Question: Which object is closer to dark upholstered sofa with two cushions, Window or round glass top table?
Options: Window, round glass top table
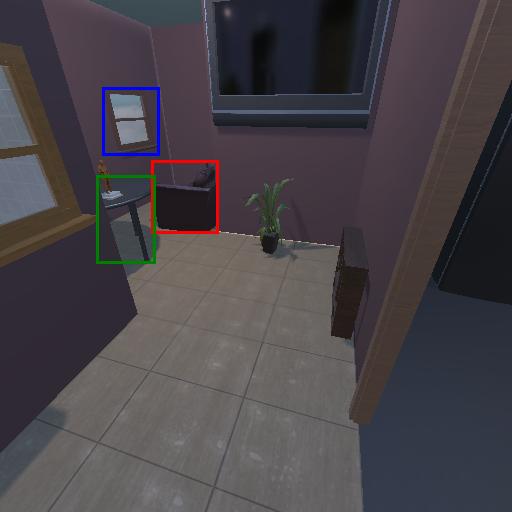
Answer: Window